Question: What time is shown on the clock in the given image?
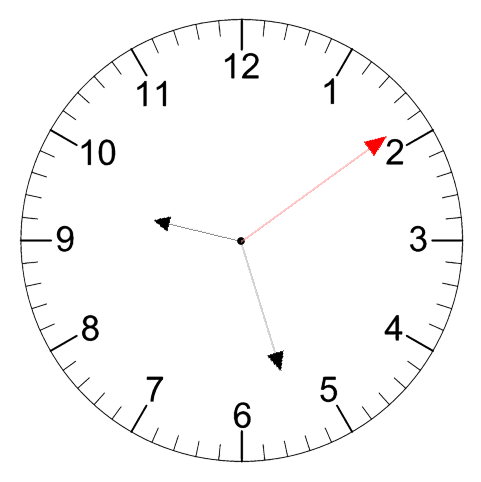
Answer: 09:27:09